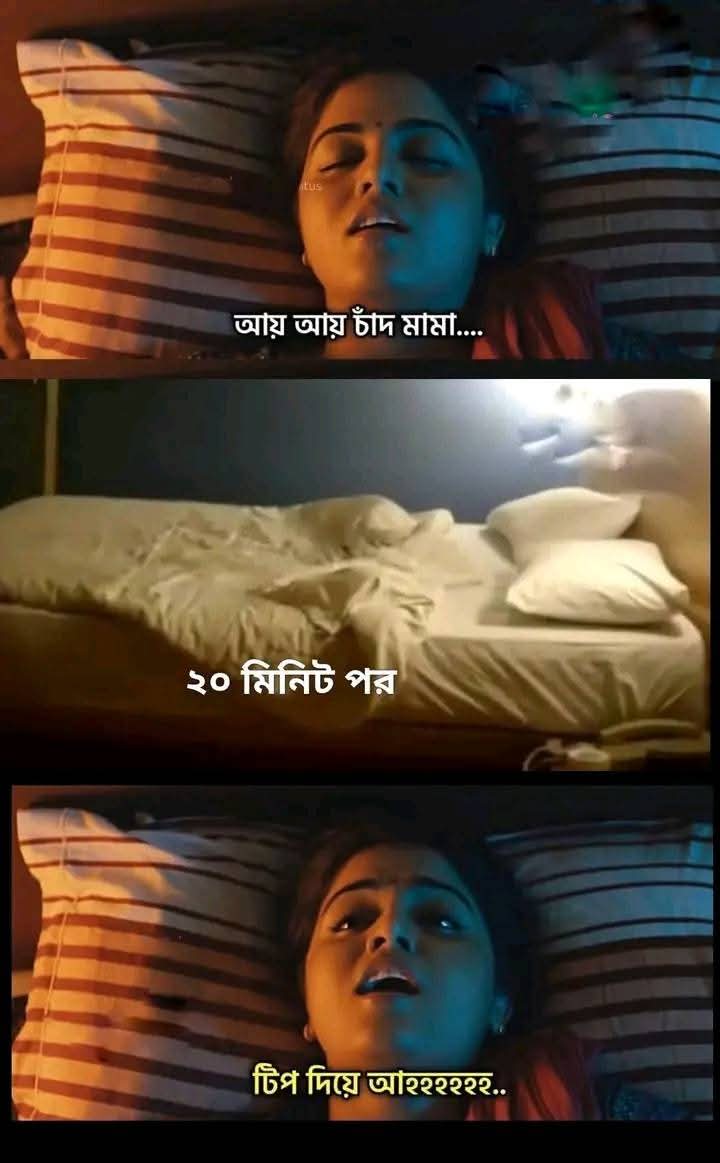
Text: আয় আয় চাঁদ মামা....
২০ মিনিট পর
টিপ দিয়ে আহহহহ२२..
Label: Non Hate